Question: I need filter result of a join query between two tables but I don't have a condition for the "where clause".
What I need is to filter based on id_project like this:
1. if id_project is equal to 24 (24 is the default project) then it should return only rows with id_project =24. here rows 1,3...10 will be selected
2. if id_project is equal to 25, then I need those rows which have id_project=25 plus those rows which has " id_project=24 and not id_project 25, so rows number 2 to 11 will be selected
With this query :
'''
SELECT tp.id_tag, tp.id_project, tp.NJTagName, tp.node_level , tl.id_level
FROM instrumentation.dbo.tag_project tp
INNER JOIN instrumentation.dbo.tag_level tl
ON tl.id_tag=tp.id_tag
//
where tl.id_level=69 and tp.node_level=1
'''
I get this result :

How can I change my query to do this?
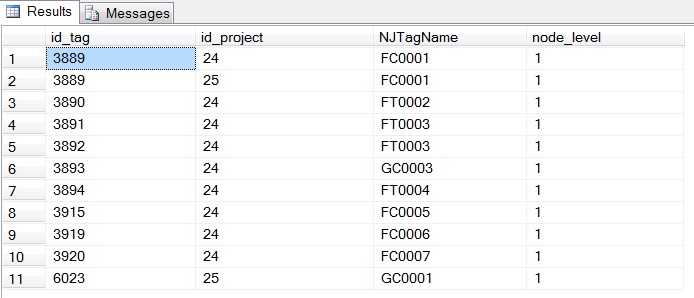
Answer: Thinking a little more about your request, it burns down to: For every id_tag give me the ID requested, or 24 if not available. This can be done in one query, where you use a ranking with ROW_NUMBER, in which you prefer the requested ID over the 24.
'''
select *
from
(
select
tp.*,
row_number() over(partition by id_tag
order by case when id_project = 24 then 2 else 1 end) as rn
from tag_project tp
where id_project in (24, @REQUESTED_ID)
) ranked
where rn = 1;
'''
Here is your original query changed accordingly:
'''
SELECT id_tag, id_project, NJTagName, node_level, id_level
FROM
(
SELECT tp.id_tag, tp.id_project, tp.NJTagName, tp.node_level , tl.id_level
, row_number() over (partition by tp.id_tag order by case when tp.id_project = 24 then 2 else 1 end) as rn
FROM instrumentation.dbo.tag_project tp
INNER JOIN instrumentation.dbo.tag_level tl ON tl.id_tag=tp.id_tag
WHERE tl.id_level=69 AND tp.node_level=1
AND tp.id_project in (24, @REQUESTED_ID)
) ranked
WHERE rn = 1;
'''